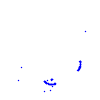
Particle: proton